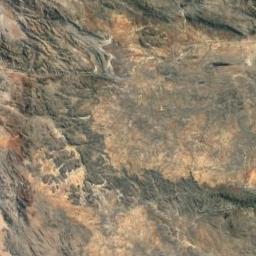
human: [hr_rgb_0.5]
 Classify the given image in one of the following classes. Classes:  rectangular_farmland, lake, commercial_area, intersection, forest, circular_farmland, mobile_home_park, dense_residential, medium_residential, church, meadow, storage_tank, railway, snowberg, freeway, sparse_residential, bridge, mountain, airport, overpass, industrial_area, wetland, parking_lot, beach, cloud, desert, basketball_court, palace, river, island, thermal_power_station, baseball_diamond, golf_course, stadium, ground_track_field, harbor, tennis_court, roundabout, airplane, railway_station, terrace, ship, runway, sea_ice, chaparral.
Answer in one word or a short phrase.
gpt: mountain